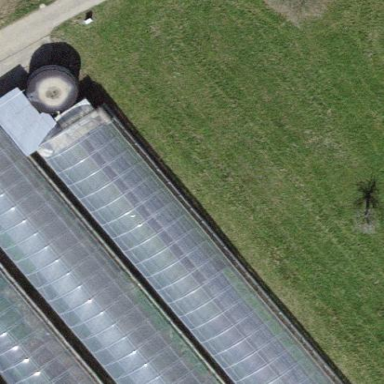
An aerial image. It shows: Greenhouse.